Question: I read many articles about comparisons of MyISAM and InnoDB from performance point of view and I decided to use MyISAM for reading data and InnoDB for writing data.
I want to use two structure like an image below. Two same (synchronized) databases but different table engines.

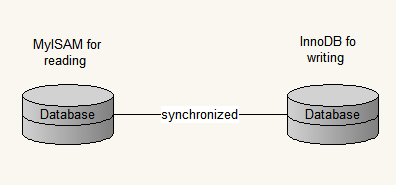
Answer: I think you ought to share some of your target performance levels. The primary disadvantage in your suggestion is that you get all of the disadvantages of MyISAM (table-level locking and zero crash recovery) and none of the advantages of InnoDB (crash recovery, row-level locking, and transactions). You're adding complexity for literally no benefit. InnoDB's performance is actually quite good when well-tuned and used properly. I run a fleet of machines handling 20k-30k queries per second on average, an aggregate of millions of queries per second, all InnoDB. Performance is not a problem.